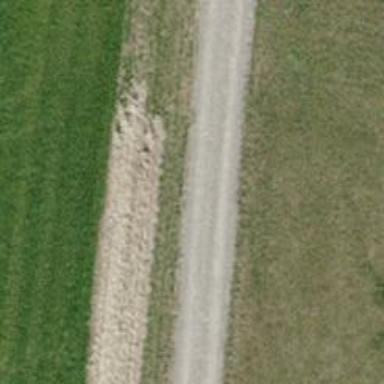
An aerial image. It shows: Track with compacted grade3 surface.